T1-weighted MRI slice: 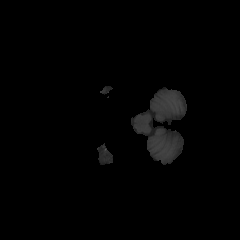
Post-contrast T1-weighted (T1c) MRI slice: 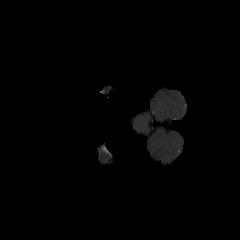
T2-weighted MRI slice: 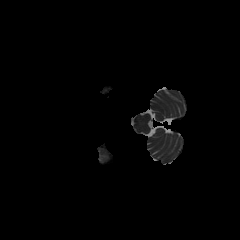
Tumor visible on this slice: no